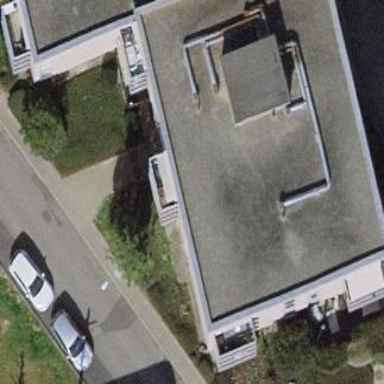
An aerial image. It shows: Apartment building with flat roof.